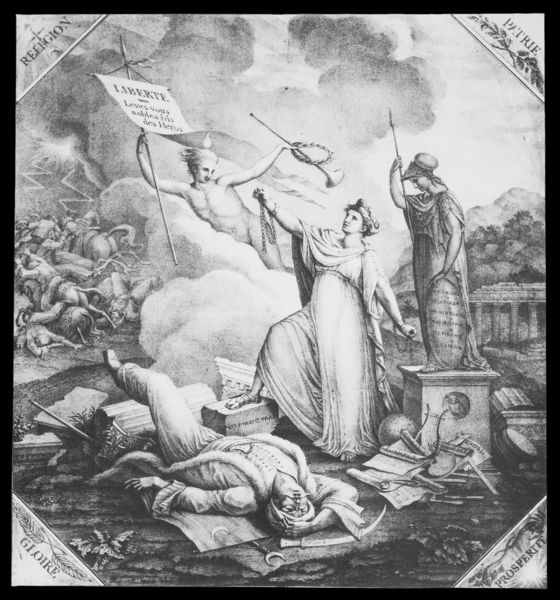
Titel: Das Erwachen Griechenlands
Künstler: Revault
Institution: Paris, Bibliothèque Nationale
Schlagwörter: himmel, mann, wolken, menschen, frankreich, frau, grau, säulen, weiss, steine, tod, pflanzen, engel, putto, statue, berge, gebirge, grafik, französisch, krieg, schlacht, kartusche, inschrift, religion, linie, druck, soldat, allegorie, kranz, sieg, statuen, freiheit, sturz, vertreiben, minerva, quadrat, liberte, alegorie, athena, trompete, siegesgöttin, glorie, genius, vaterland, feind, siegreich, patria, gloire, frazösische revolution, patrie, reliogion, prospertie